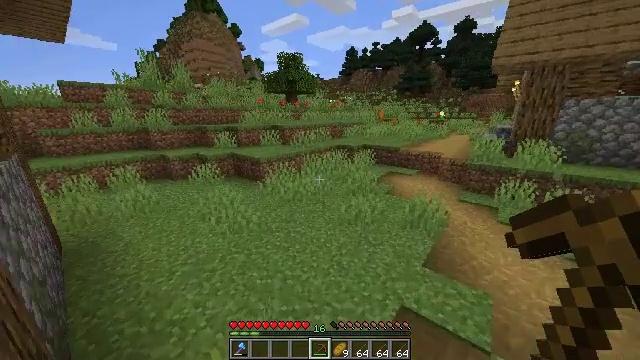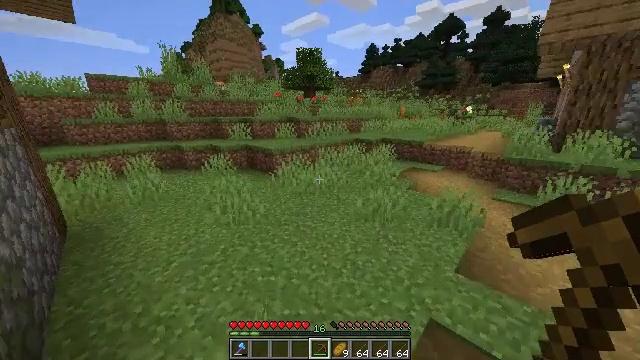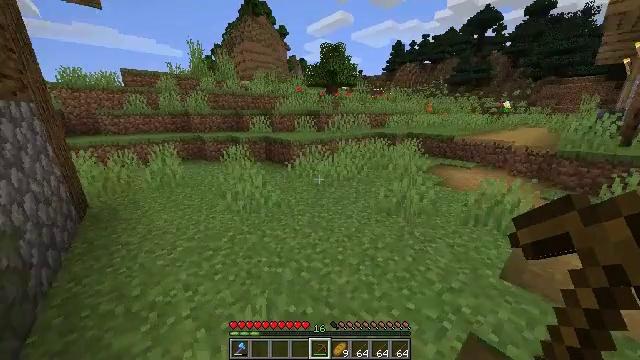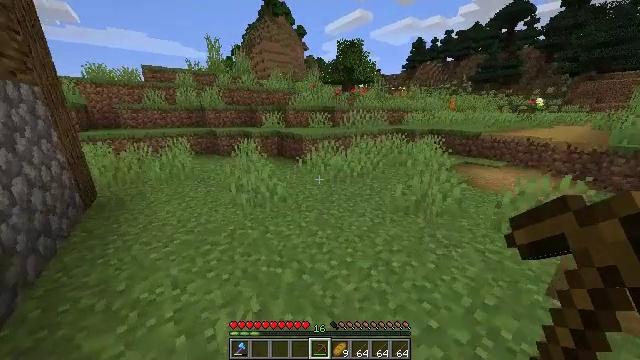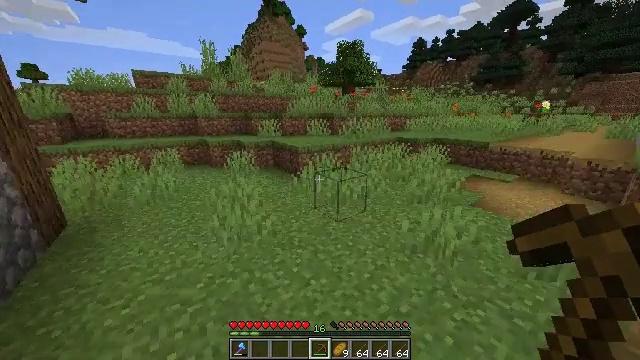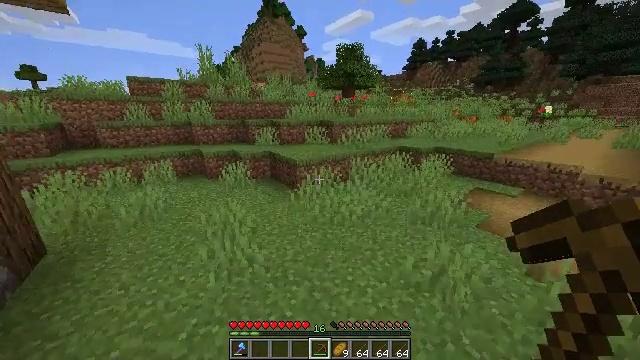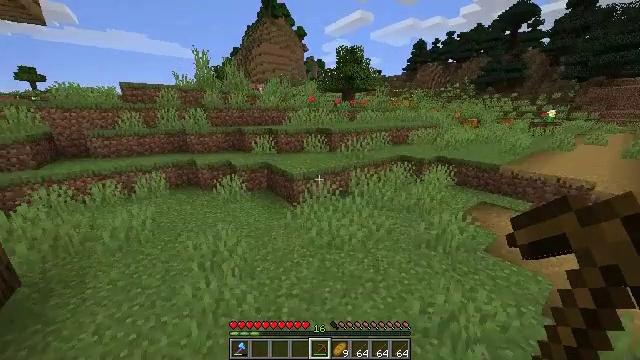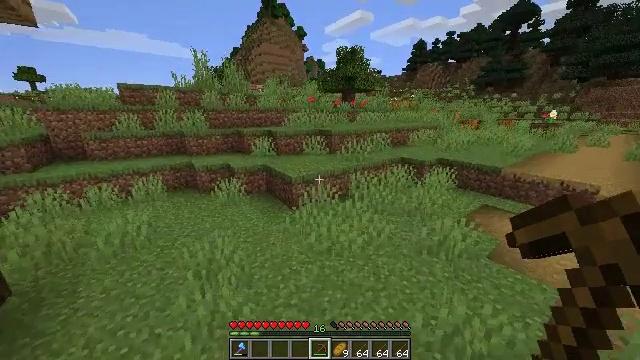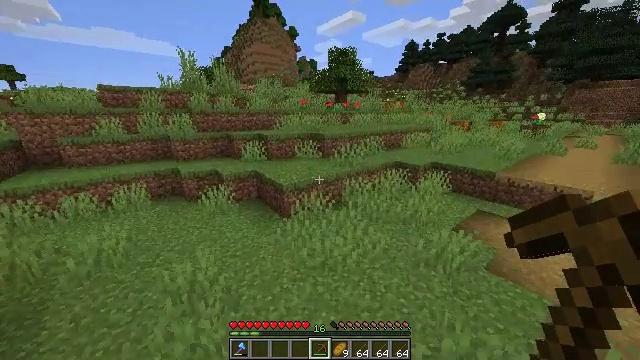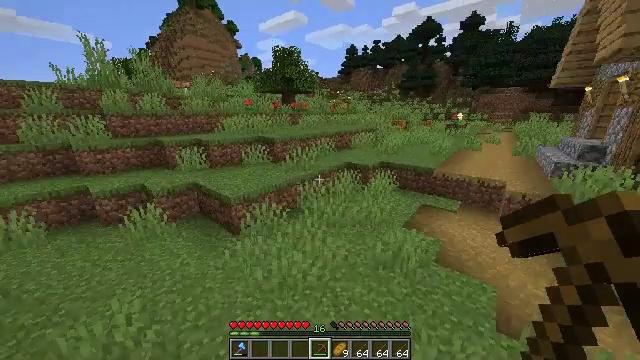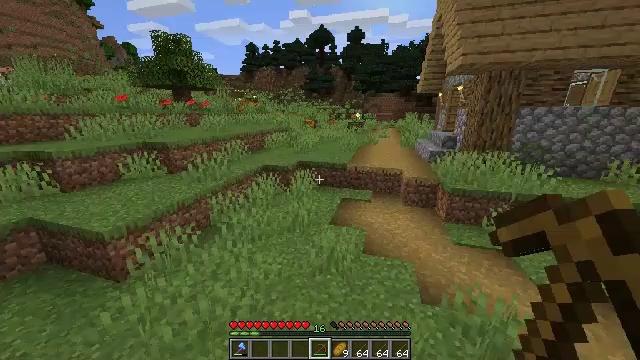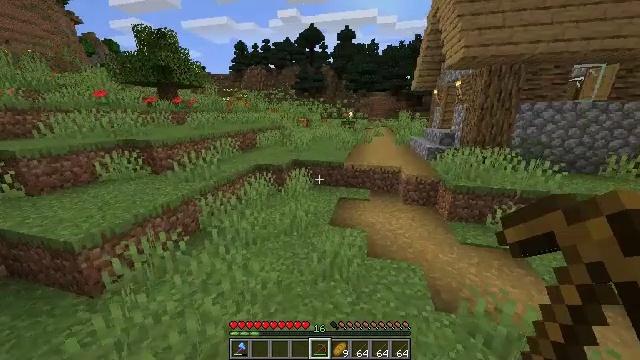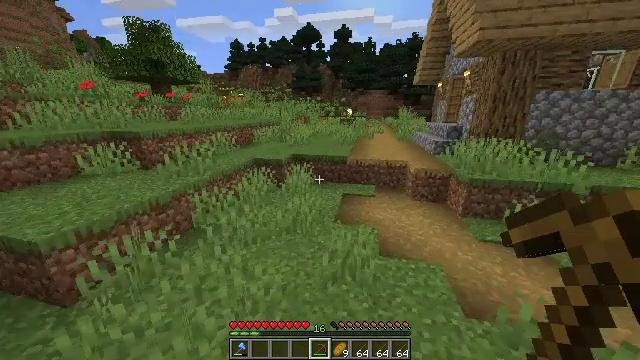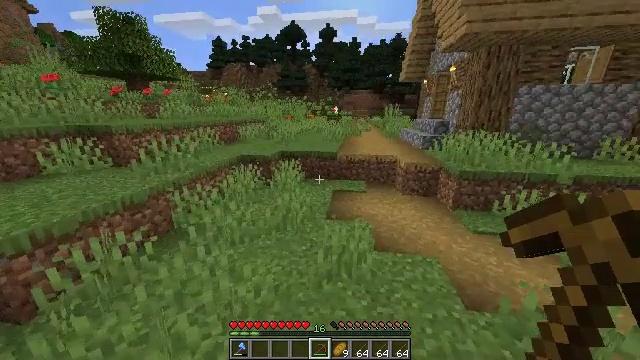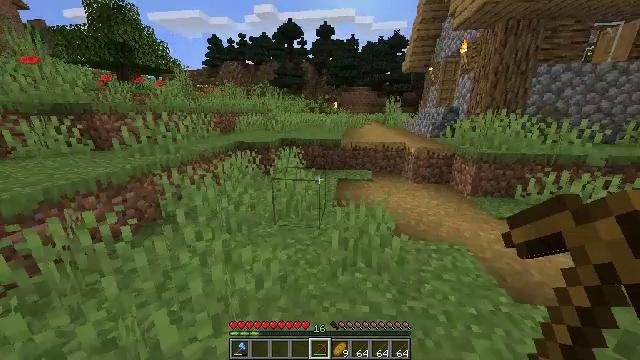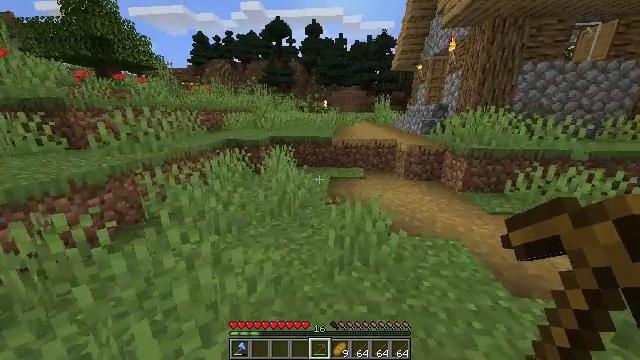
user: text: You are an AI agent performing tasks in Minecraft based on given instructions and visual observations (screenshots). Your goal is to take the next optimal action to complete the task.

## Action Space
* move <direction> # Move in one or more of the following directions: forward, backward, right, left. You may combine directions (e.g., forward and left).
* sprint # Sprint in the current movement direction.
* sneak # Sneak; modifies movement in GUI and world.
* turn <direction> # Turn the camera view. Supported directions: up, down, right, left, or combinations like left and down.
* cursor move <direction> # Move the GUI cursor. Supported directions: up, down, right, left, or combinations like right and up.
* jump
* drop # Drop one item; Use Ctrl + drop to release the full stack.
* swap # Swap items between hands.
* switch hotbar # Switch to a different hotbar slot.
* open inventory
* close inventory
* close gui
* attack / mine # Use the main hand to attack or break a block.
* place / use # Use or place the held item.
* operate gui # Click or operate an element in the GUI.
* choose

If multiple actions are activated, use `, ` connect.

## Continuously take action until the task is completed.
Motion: motion action
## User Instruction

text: Collect netherrack in the Nether.
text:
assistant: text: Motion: move forward, sprint, turn left, jump
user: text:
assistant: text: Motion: move forward, sprint, turn left, jump
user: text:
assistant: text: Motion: move forward, sprint, turn left, jump
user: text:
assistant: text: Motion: move forward, sprint, jump
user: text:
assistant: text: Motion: move forward, sprint, jump
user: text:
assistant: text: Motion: move forward, sprint, jump
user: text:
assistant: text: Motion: move forward, sprint, jump
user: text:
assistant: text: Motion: move forward, sprint, turn right, jump
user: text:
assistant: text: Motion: move forward, sprint, turn right, jump
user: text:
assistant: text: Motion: move forward, sprint, turn right, jump
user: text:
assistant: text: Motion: move forward, sprint, turn right, jump
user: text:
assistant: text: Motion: move forward, sprint, jump
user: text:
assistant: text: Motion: move forward, sprint, turn right, jump
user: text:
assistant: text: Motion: move forward, sprint, jump
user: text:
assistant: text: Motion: move forward, sprint, turn right, jump
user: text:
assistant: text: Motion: move forward, sprint, turn right, jump
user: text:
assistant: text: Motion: move forward, sprint, turn right, jump
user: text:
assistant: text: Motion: move forward, sprint, jump
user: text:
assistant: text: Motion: move forward, sprint, jump
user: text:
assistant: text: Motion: move forward, sprint, jump
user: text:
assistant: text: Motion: move forward, sprint, jump
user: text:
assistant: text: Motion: move forward, sprint, jump
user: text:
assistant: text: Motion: move forward, sprint, jump
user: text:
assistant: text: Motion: move forward, sprint, jump
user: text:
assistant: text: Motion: move forward, sprint, jump
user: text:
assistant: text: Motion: move forward, sprint, turn left, jump
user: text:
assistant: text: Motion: move forward, sprint, turn left, jump
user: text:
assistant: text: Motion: move forward, sprint, turn left, jump
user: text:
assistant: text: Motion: move forward, sprint, turn left, jump
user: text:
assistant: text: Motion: move forward, sprint, jump